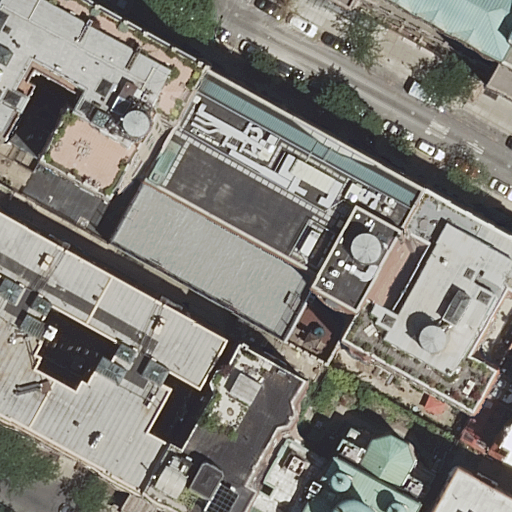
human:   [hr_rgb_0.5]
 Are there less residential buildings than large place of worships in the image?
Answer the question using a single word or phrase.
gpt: no

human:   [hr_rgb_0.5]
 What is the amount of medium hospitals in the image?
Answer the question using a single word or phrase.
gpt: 0

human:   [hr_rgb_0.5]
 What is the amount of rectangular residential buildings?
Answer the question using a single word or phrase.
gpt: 9

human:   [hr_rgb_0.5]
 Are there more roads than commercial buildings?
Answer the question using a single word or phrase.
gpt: yes

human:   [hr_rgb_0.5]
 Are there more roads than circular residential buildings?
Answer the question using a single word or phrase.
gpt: yes

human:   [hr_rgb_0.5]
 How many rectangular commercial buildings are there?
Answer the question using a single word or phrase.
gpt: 0

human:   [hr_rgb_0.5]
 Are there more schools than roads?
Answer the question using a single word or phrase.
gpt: no

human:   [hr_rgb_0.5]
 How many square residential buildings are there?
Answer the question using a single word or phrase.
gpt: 0

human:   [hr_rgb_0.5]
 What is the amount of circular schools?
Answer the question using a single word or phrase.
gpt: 0

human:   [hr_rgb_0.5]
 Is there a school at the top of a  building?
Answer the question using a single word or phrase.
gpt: yes

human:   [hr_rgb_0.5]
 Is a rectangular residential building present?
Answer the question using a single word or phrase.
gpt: yes

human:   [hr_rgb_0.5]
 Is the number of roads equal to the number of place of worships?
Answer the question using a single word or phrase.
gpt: no

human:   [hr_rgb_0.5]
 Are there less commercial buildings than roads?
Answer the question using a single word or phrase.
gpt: yes

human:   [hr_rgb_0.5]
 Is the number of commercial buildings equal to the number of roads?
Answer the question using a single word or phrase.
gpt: no

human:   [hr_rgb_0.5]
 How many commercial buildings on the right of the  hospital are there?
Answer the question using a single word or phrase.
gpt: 0

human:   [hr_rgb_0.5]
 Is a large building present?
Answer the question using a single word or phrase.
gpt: yes

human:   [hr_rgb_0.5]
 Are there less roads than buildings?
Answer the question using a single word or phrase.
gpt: yes

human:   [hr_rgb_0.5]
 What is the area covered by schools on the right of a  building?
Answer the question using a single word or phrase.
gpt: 1891m2

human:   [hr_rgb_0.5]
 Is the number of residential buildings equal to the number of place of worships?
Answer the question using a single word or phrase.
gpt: no

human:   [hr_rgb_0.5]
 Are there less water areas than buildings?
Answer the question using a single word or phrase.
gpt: yes

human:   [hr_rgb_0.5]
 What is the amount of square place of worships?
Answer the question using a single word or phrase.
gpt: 0

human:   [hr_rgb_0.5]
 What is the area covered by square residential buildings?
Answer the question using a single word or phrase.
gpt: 0m2

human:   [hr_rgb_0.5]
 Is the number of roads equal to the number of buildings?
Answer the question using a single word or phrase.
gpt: no

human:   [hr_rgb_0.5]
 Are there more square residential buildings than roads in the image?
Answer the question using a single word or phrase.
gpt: no

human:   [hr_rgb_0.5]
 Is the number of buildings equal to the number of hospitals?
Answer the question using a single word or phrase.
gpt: no

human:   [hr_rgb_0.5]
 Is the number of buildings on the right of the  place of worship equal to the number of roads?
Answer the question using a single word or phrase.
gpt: no

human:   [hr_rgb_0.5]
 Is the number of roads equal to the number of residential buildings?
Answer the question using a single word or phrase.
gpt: no

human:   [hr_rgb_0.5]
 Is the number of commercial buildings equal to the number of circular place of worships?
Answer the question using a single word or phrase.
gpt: yes

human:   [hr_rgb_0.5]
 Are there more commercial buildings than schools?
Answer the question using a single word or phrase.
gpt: no

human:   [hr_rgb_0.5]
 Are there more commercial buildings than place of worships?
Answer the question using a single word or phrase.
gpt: no

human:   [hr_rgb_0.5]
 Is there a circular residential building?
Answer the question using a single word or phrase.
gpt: no

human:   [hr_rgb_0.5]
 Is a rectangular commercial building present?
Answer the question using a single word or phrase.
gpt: no

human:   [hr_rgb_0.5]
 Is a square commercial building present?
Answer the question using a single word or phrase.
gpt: no

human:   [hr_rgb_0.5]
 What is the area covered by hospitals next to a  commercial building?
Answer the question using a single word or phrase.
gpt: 0m2

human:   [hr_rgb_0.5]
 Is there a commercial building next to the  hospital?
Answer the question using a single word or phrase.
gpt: no

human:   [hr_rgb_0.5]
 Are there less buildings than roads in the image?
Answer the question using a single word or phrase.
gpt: no

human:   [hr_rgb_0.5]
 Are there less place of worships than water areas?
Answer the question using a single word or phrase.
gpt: no